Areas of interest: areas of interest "Yangjing Street Community Cultural Center"
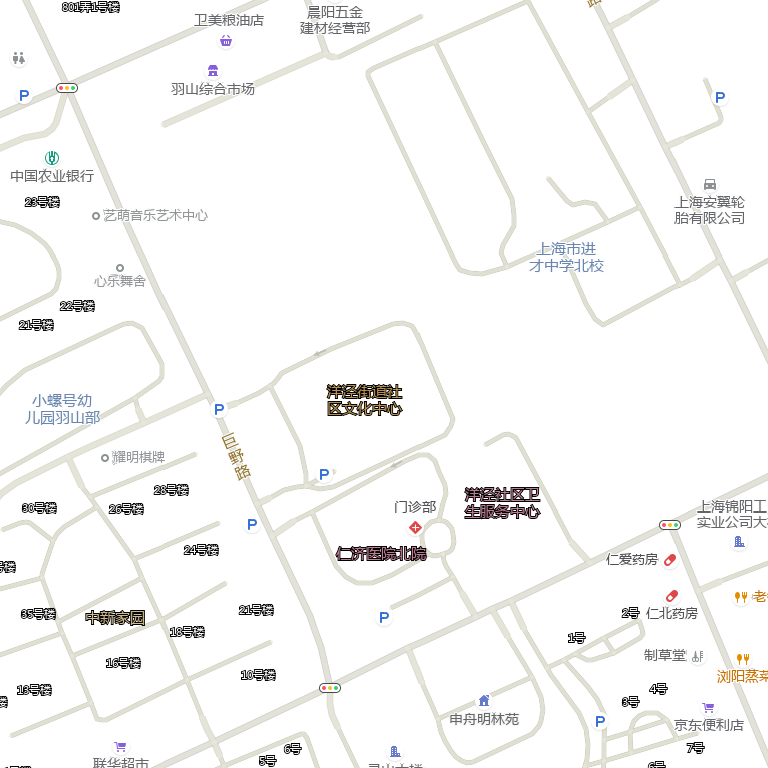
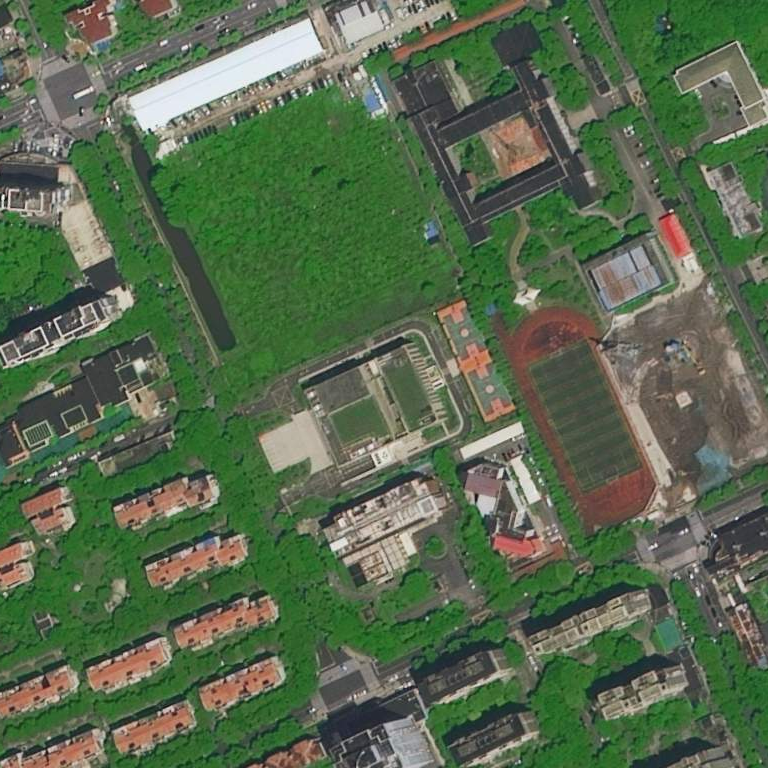